Question: First of all, yes, I know I'm a newbie, and this is my first attempt at making a custom Component.
Okay, so in my project, I'm trying to make a custom button that does three things:
1. Draw a background
2. Get the icon of a selected app
3. Draw the app's name in the button.
It can do all three of those, except that the button is :

The icon is the Jar application and the name is "Test Application".
This is the paintComponent(Graphics) method in my class, AppButton:
'''
@Override
public void paintComponent(Graphics g) {
super.paintComponent(g);
Graphics2D antiAlias = (Graphics2D) g;
antiAlias.setRenderingHint(RenderingHints.KEY_ANTIALIASING, RenderingHints.VALUE_ANTIALIAS_ON);
g.setColor(Color.blue);
//g.fillRoundRect(x, y, width, height, arcWidth, arcHeight);
g.fillRoundRect(this.getX(), this.getY(), this.getWidth(), this.getHeight() - 25, 20, 20);
g.setColor(Color.red);
FontMetrics metrics = g.getFontMetrics();
int widthOfAppName = metrics.stringWidth(this.appName);
g.drawString(this.appName, this.getWidth() / 2 - (widthOfAppName / 2), this.getHeight() - 10);
File refrenceFile = new File(this.appURL);
try {
if (refrenceFile.exists()) {
ShellFolder sf = ShellFolder.getShellFolder(refrenceFile);
this.appIcon = new ImageIcon(sf.getIcon(true));
g.drawImage(this.appIcon.getImage(), this.getWidth() / 2 - (this.appIcon.getIconWidth() / 2),
this.getHeight() / 2 - (this.appIcon.getIconHeight() / 2), JLaunch.theFrame);
//Draw the centered Image
} else {
ImageIcon noImageFound = getNoImageAvailable();
//g.drawImage(img, x, y, observer)
g.drawImage(noImageFound.getImage(), this.getWidth() / 2 - (noImageFound.getIconWidth() / 2),
this.getHeight() / 2 - (noImageFound.getIconHeight() / 2), JLaunch.theFrame);
//Draw the centered Image
}
} catch (Exception e) {
e.printStackTrace();
}
}
'''
On a side note, if anyone has a good understanding about custom Swing Components, can you also please point me to a good tutorial or a way of learning it like you did?
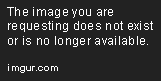
Answer: Well, for one, JButton can draw images. But what you are probably looking for is 'JComponent.setPreferedSize()' You can check out the documentation here: <URL>.